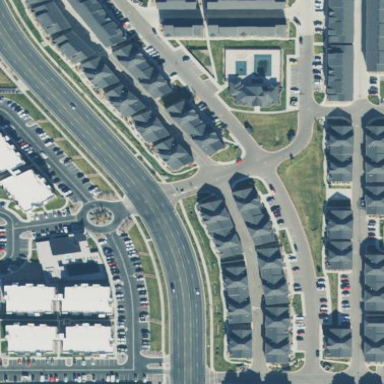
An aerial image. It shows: Residential area consisting of townhomes.